九年级 · 度量几何学
如图, $A . D$ 是 $\odot O$ 上的两个点, $B C$ 是直径, 若 $\angle D=36^{\circ}$, 则 $\angle C O A$ 的度数是 $\qquad$ .

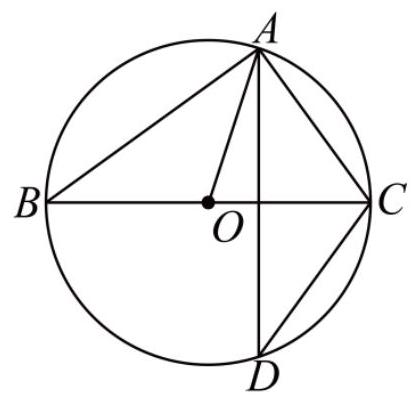
答案:  $72^{\circ}$

解析: 在同圆和等圆中, 同弧所对的圆心角是圆周角的 2 倍, 再求解即可.

【详解】解： $\because \angle D=36^{\circ}$

$\therefore \angle C O A=2 \angle D=72^{\circ}$.

故答案是 $72^{\circ}$.

【点睛】本题考查了圆周角定理, 解题的关键是掌握圆周角定理.